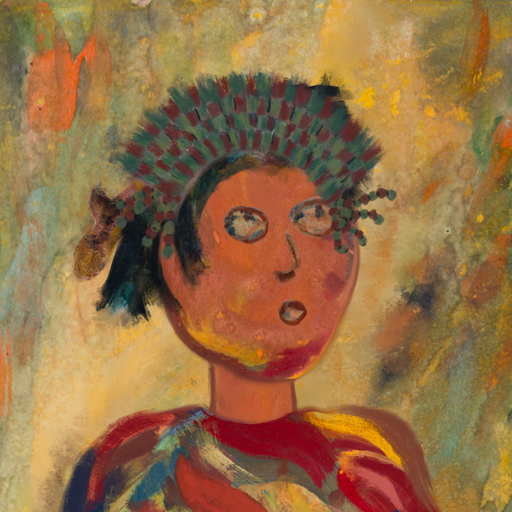
Background: Comrade, Head And Neck Side: Mother_And_Son_Son, Face Side: Orphan, Bust: Mother_And_Son_Son, Hair Side: Pipe, Head Accessory: After_Raid_Crown, Second Necklace: Blank, Necklace: Blank, Baby: Blank